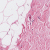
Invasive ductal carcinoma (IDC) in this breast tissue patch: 0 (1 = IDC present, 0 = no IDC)